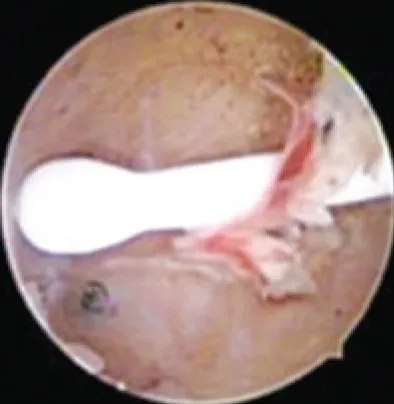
Essure. placed inside ostium of the right tube.
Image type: endoscopy (arthroscopy)